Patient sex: M
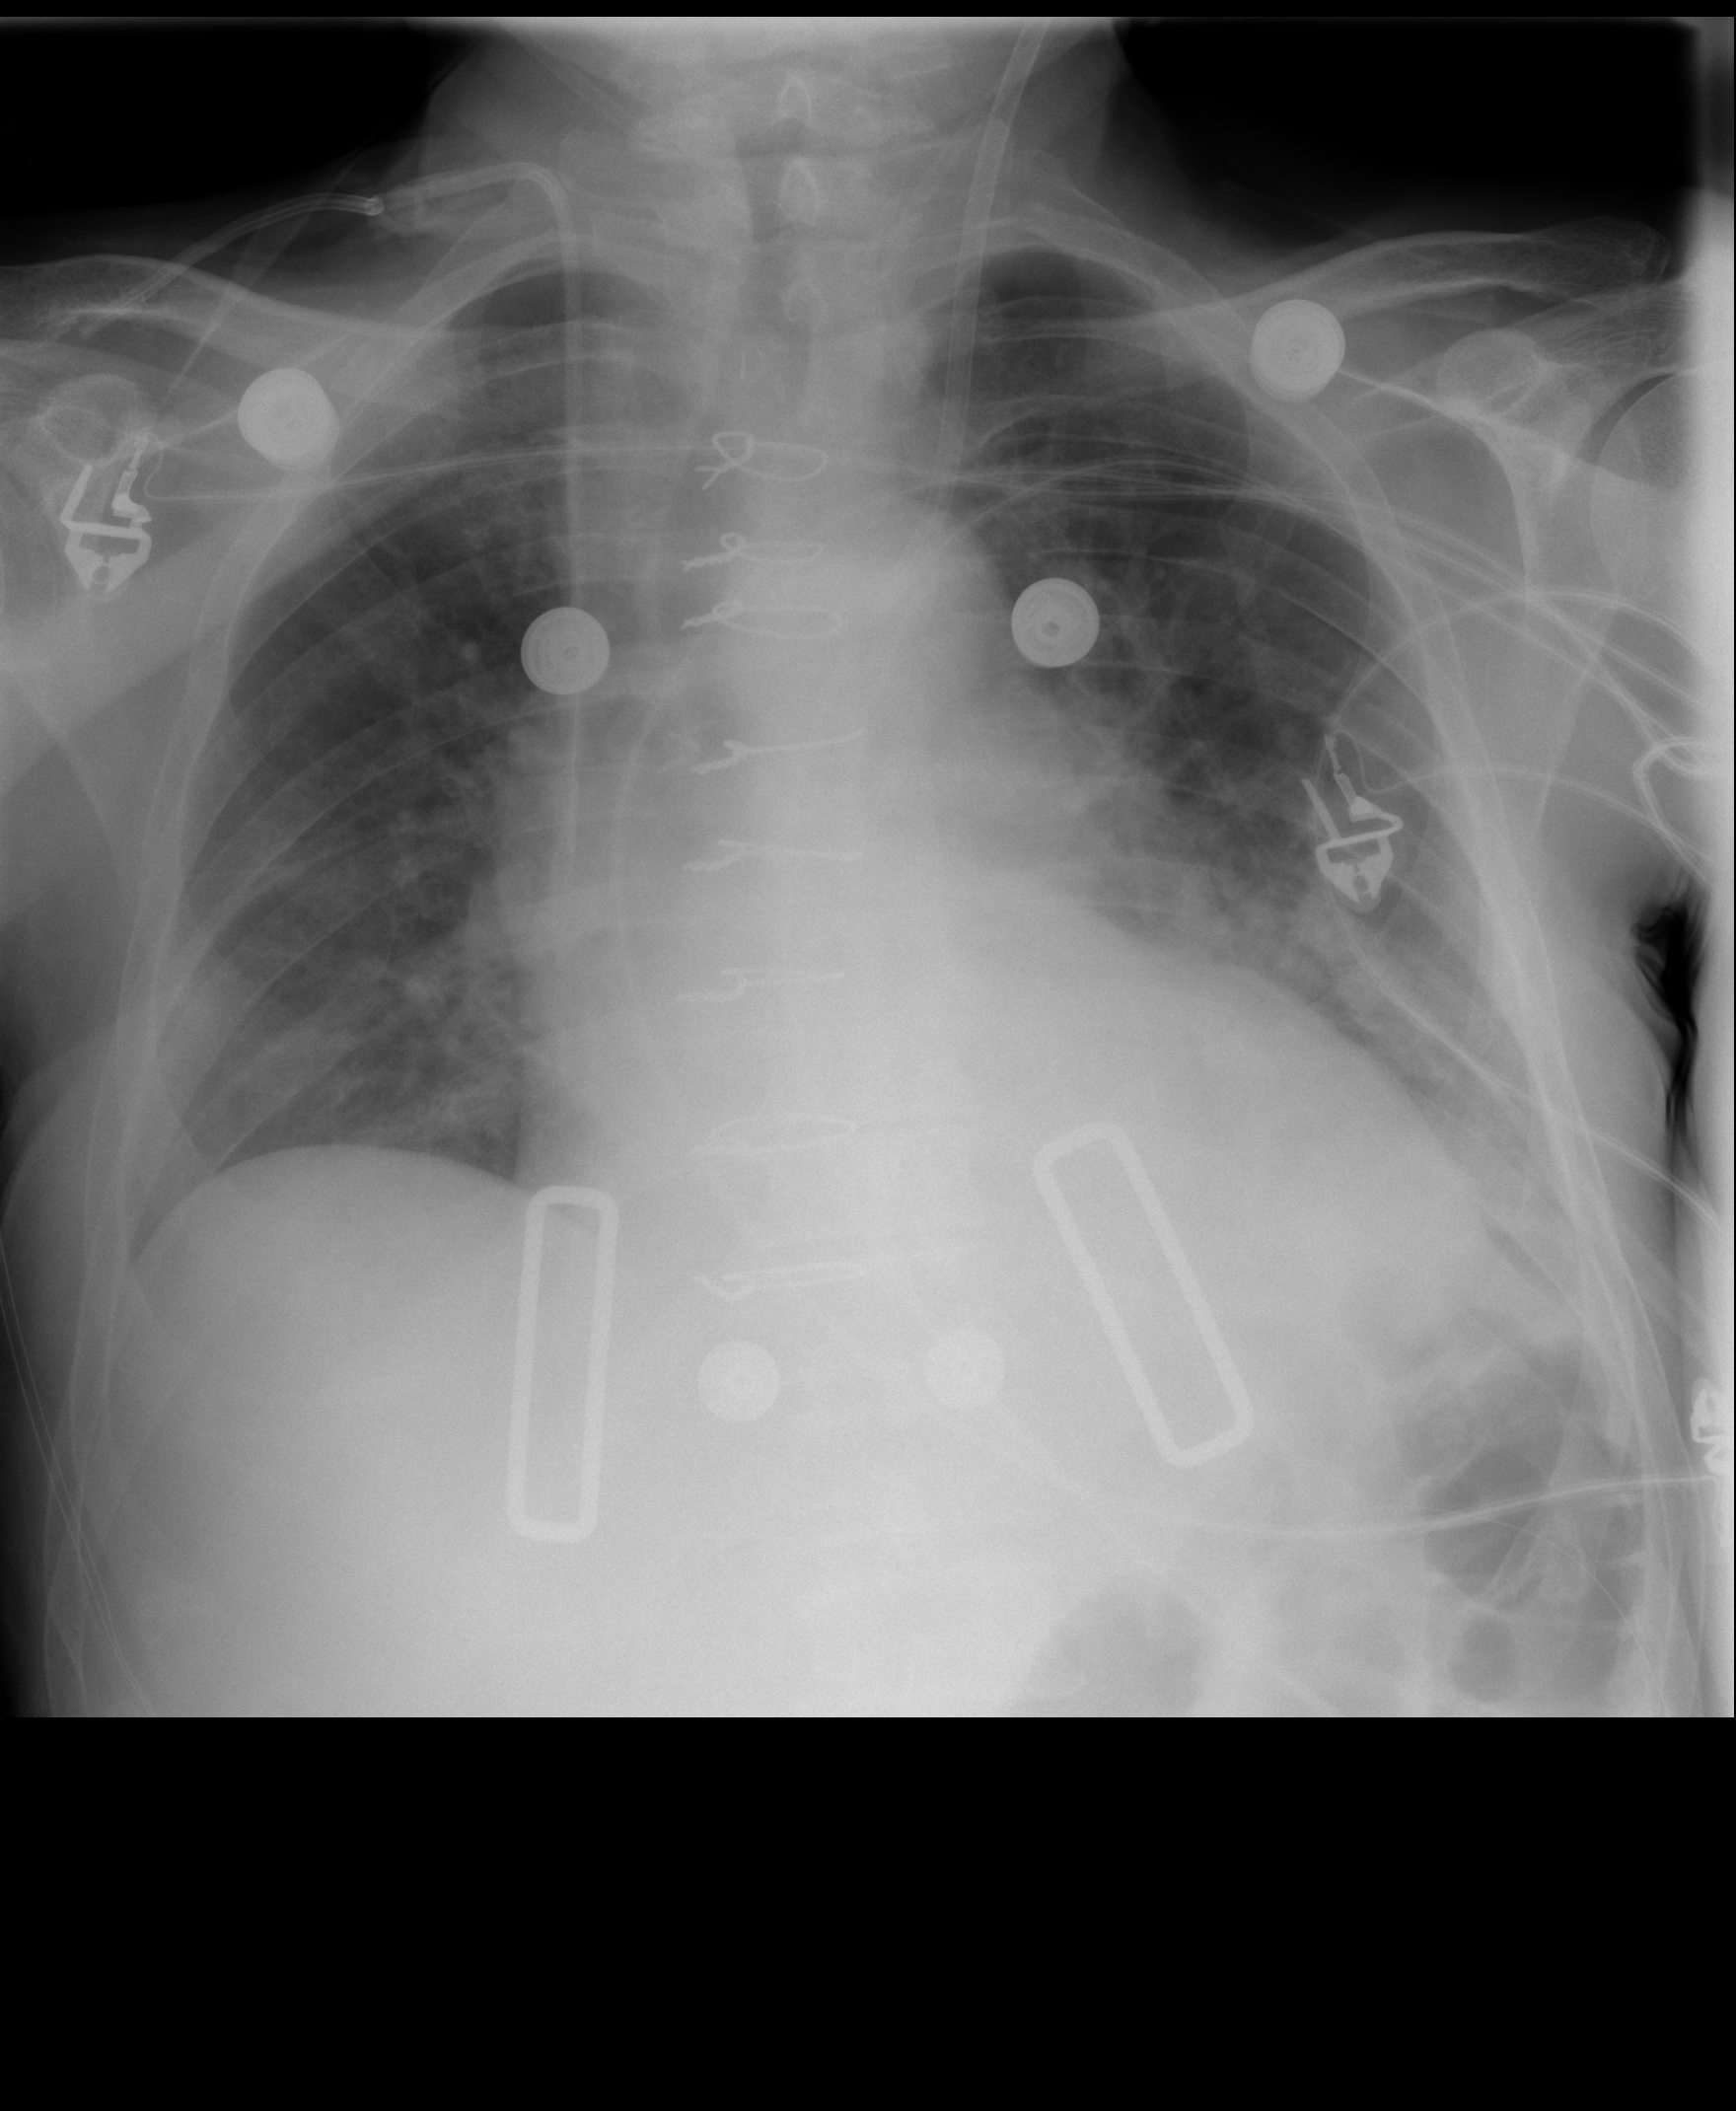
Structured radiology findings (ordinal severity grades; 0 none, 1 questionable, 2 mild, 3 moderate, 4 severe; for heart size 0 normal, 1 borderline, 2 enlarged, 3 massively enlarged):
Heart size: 2
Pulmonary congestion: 2
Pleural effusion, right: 0
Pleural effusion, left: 2
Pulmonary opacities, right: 0
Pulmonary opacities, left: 1
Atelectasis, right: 0
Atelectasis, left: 2